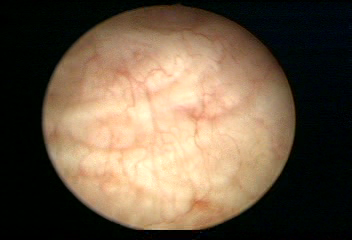
Modality: WLC
Class: Normal mucosa
Bladder cancer association: No